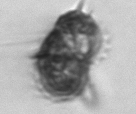
Label: Amylax